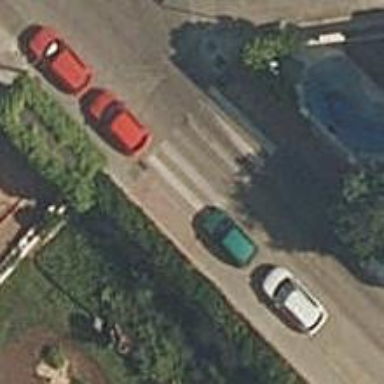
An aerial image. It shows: Uncontrolled zebra crossing on the road.